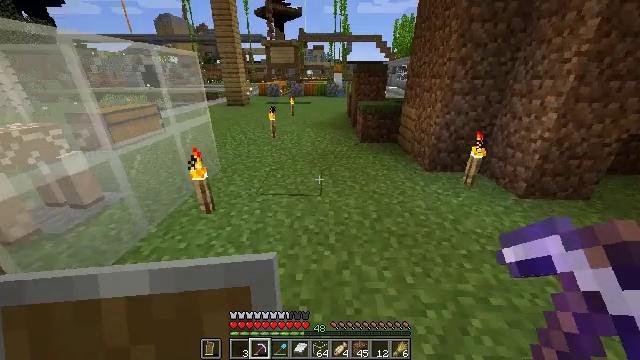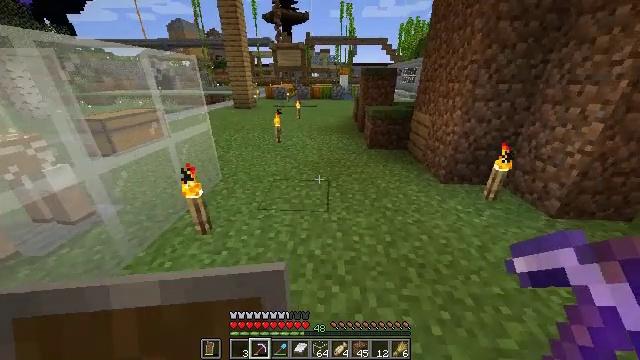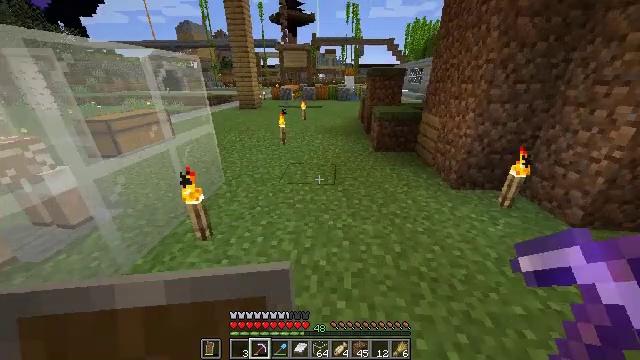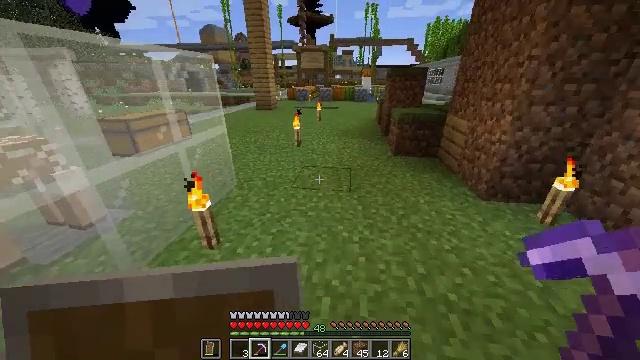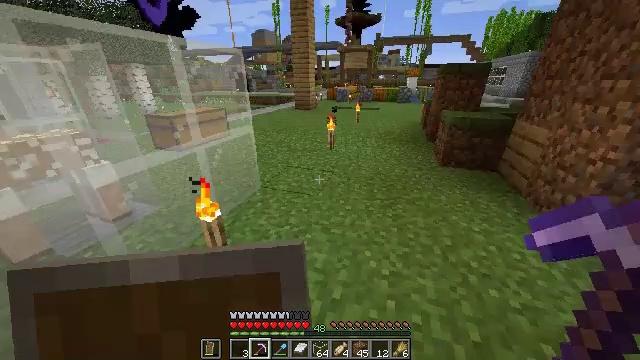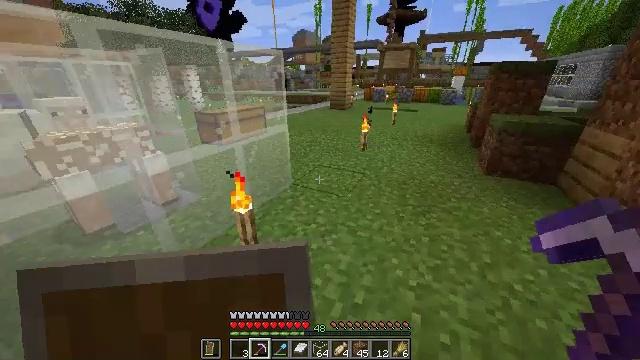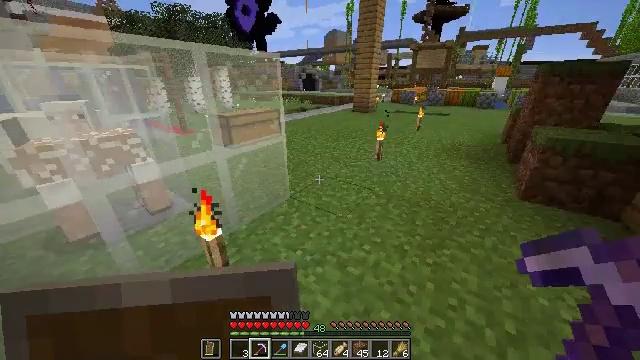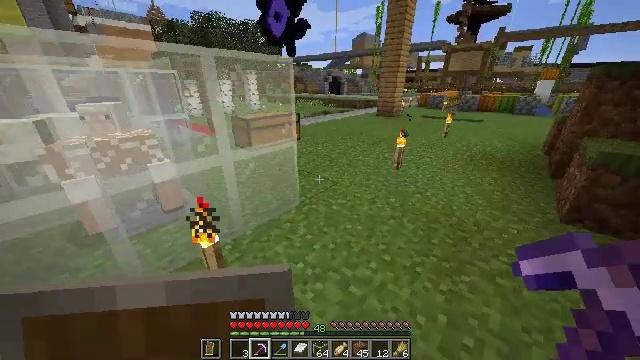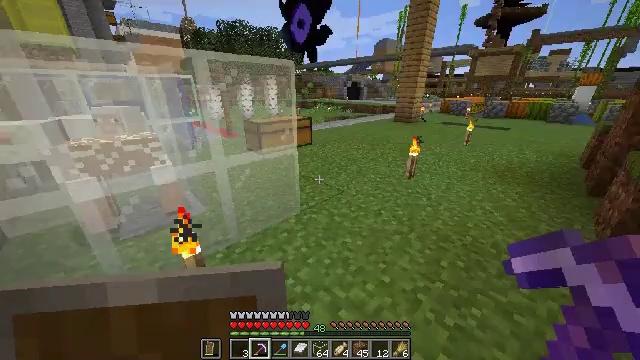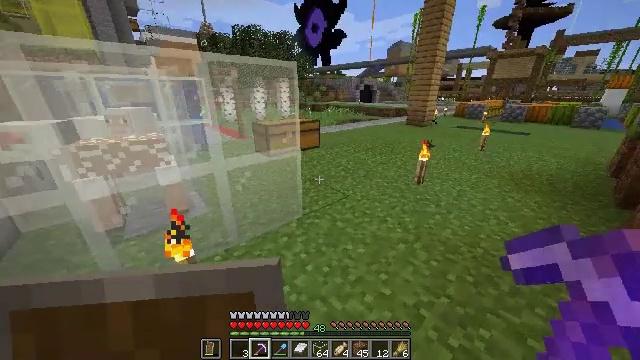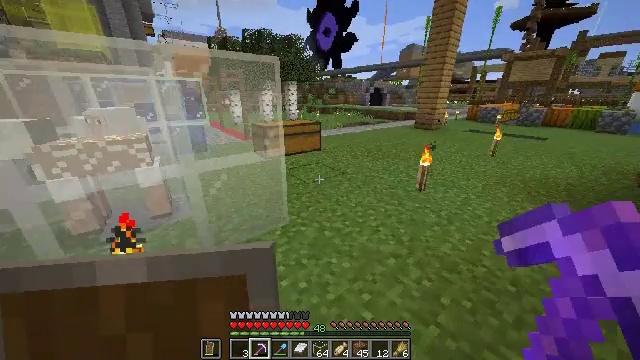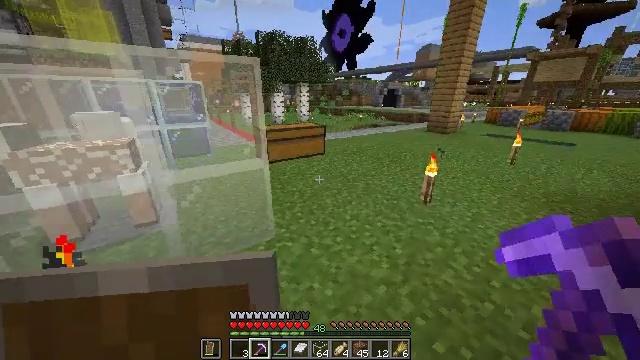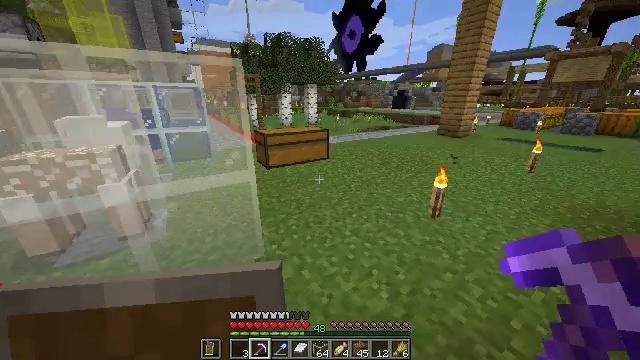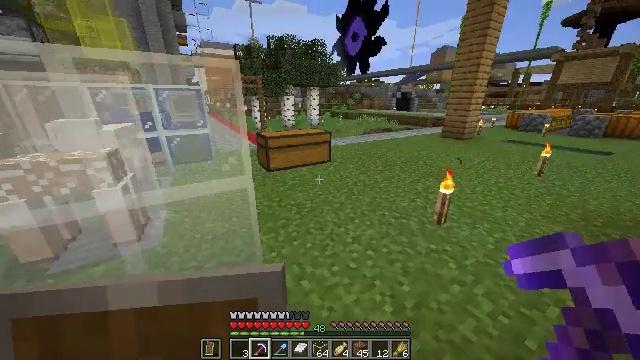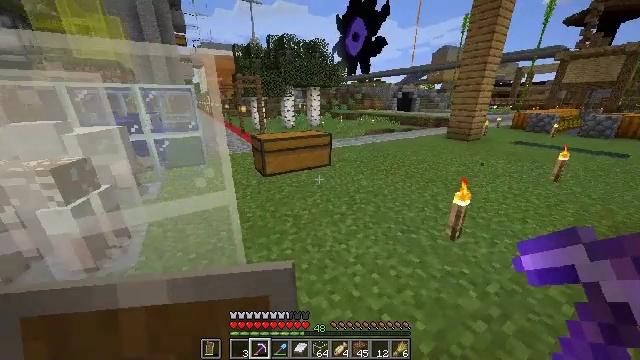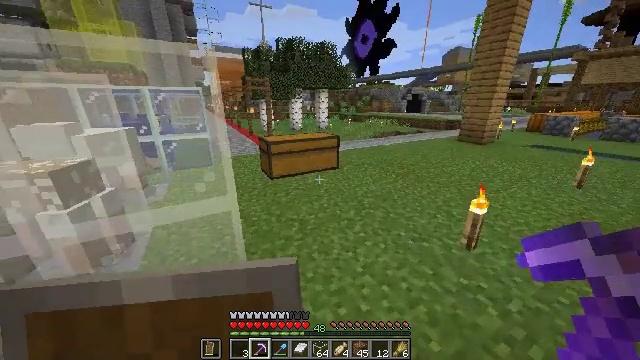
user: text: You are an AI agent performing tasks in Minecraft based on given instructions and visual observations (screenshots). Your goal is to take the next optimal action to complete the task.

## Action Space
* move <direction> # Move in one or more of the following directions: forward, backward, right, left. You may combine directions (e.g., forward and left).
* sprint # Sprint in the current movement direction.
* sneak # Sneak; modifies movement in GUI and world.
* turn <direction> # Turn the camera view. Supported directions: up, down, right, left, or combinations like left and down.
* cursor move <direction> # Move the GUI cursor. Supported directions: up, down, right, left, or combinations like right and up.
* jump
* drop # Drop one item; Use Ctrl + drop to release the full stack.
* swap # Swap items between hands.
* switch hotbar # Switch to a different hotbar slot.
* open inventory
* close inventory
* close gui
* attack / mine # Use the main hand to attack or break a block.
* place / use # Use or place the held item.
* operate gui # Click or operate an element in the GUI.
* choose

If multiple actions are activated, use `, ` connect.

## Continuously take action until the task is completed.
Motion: motion action
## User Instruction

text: Mine the orange stained glass pane from a window.
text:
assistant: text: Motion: move forward, turn left
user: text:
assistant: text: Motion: move forward, turn left
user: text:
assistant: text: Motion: move forward, turn left
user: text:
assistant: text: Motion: move forward and move right, turn left
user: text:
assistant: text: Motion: move forward and move right, turn left
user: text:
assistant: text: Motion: move forward and move right, turn left
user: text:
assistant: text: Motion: move forward and move right, turn left
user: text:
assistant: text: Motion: move forward and move right, turn left and up
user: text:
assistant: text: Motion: move forward and move right, turn left
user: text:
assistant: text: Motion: move forward and move right, turn left
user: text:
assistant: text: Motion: move forward and move right, turn left
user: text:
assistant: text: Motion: move forward, turn left
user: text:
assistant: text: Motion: move forward
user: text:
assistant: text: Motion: move forward
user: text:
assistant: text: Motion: move forward, turn left
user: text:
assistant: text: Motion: move forward, turn left
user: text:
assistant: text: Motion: move forward, turn left
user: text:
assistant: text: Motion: move forward, use / place
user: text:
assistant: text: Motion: move forward, use / place
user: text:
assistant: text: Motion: use / place
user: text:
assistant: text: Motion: no_op
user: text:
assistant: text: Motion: no_op
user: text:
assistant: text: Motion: no_op
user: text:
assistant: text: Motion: no_op
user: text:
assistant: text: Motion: no_op
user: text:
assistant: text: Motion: no_op
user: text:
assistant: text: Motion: turn left
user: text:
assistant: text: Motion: use / place
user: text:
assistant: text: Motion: use / place
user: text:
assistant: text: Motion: no_op